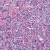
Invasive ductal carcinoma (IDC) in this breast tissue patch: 1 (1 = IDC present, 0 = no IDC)